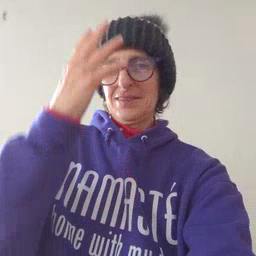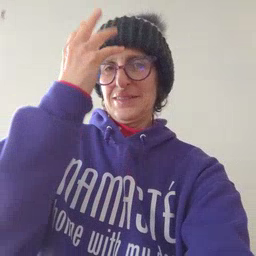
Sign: sleep